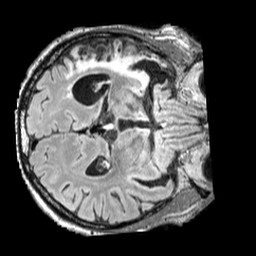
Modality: FLAIR
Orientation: axial
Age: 67
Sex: male
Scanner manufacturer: siemens
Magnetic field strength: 3 T
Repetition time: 5 s
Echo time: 0.387 s